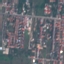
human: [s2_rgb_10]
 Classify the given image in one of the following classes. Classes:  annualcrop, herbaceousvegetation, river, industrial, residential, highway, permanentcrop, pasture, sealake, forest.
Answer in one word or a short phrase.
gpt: Residential